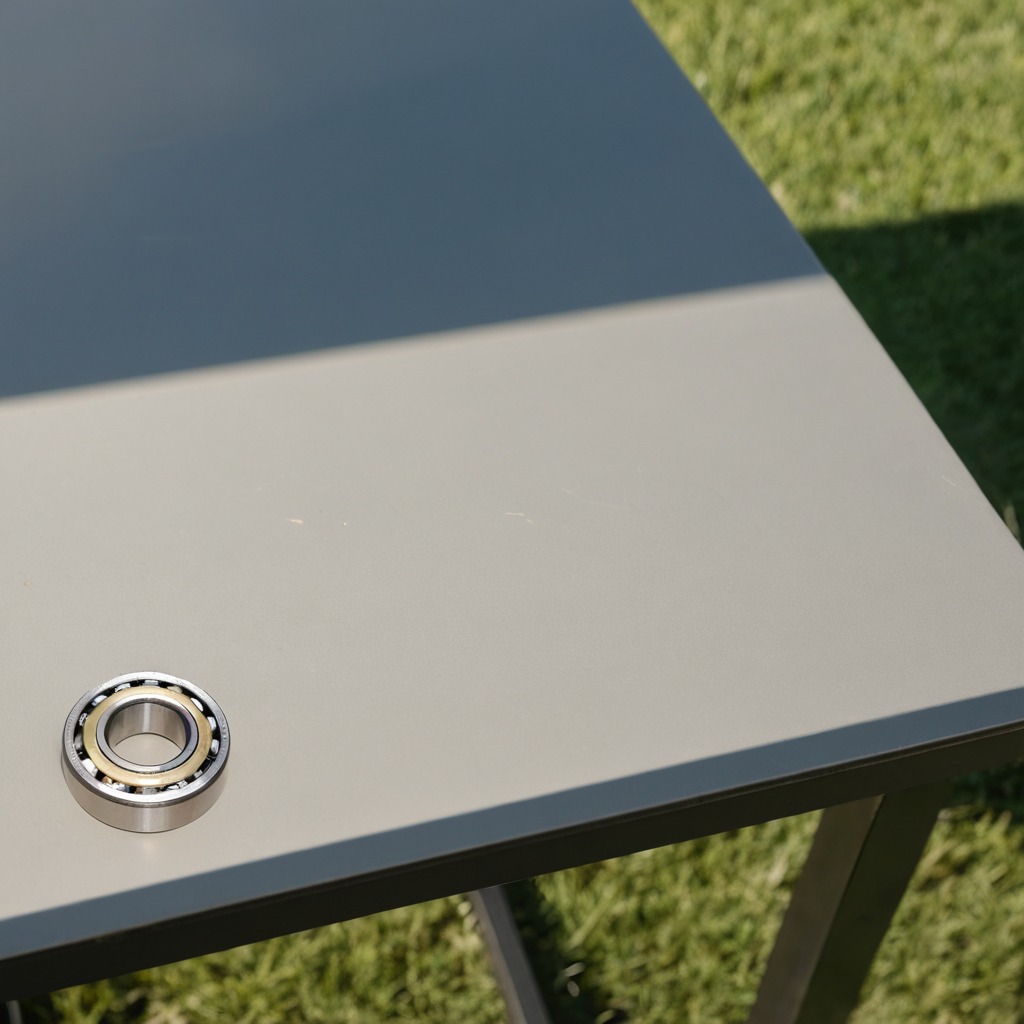
A metal ball bearing is lying on the textured surface.